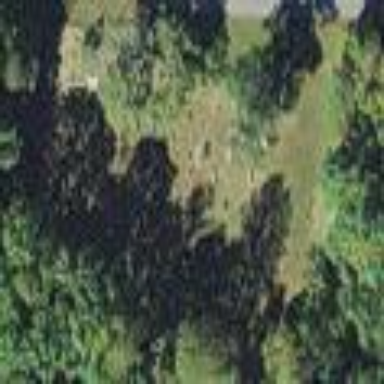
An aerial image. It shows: Cemetery.